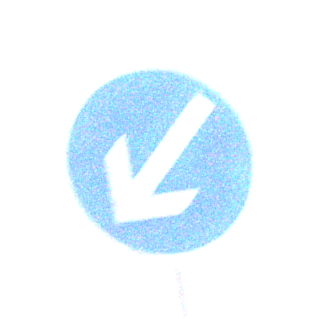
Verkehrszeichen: VorgeschriebeneVorbeifahrtLinks
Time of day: Midday
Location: Outdoor (Nature)
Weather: Clear
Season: NotSpecified
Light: Natural